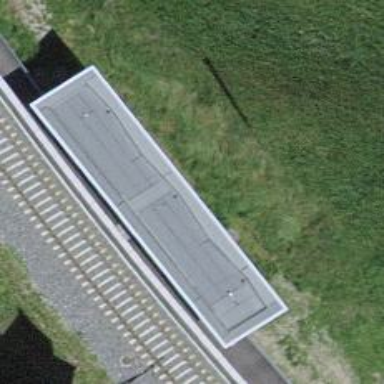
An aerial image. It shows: Railway halt.